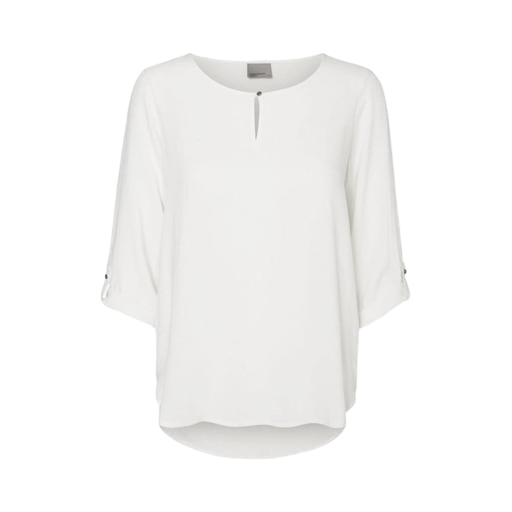
white three-quarter-sleeve top only macy, white three-quarter-sleeve split-neck blouse, white long-sleeve tunic blouse, white background